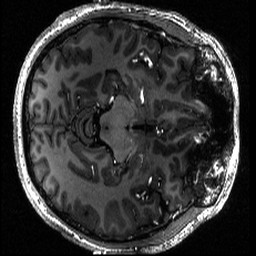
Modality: T1w
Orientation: axial
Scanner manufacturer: siemens
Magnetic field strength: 6.98 T
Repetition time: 2.5 s
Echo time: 0.00287 s